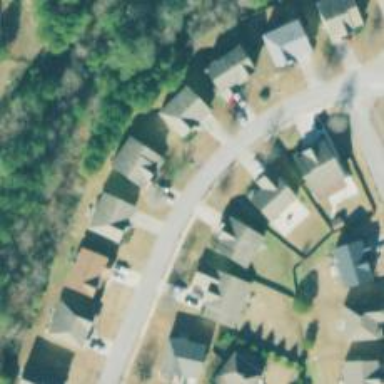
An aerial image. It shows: Asphalt road in residential area.